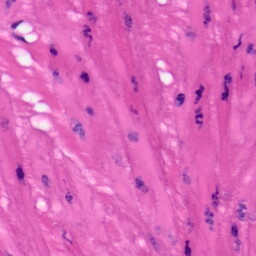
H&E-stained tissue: Skin